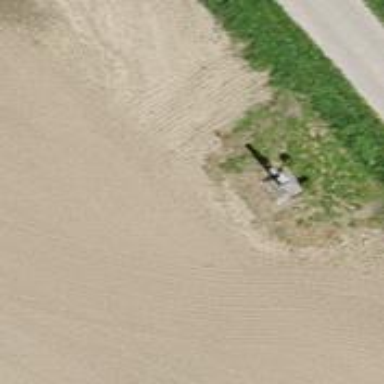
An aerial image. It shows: Historic wayside cross.